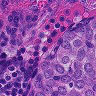
Metastatic tissue present: yes